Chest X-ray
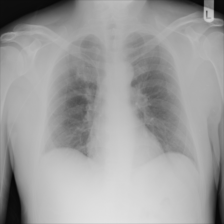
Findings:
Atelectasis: negative
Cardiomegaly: negative
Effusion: negative
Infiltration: negative
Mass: negative
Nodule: negative
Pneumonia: negative
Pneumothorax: negative
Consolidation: negative
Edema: negative
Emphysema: negative
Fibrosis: negative
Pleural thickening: negative
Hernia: negative